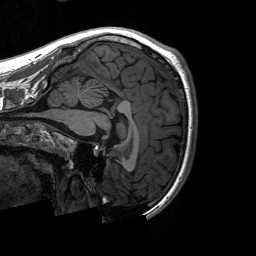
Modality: T1w
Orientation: sagittal
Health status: ill
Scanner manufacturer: siemens
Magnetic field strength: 3 T
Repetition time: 2.3 s
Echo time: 0.00226 s